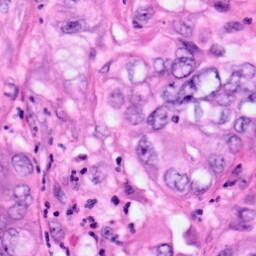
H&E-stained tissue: Pancreatic